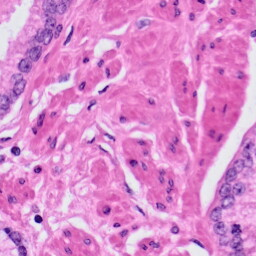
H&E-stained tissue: Prostate